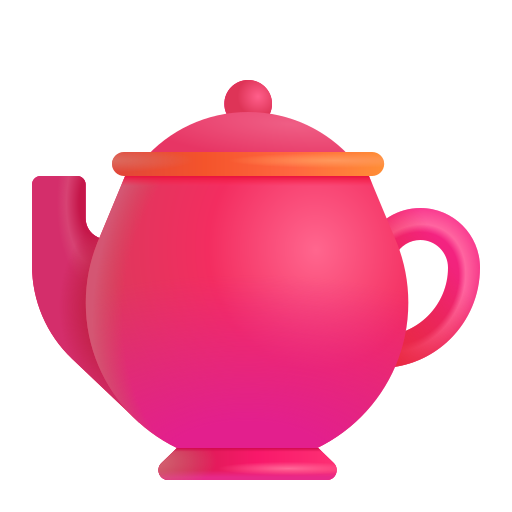
teapot color